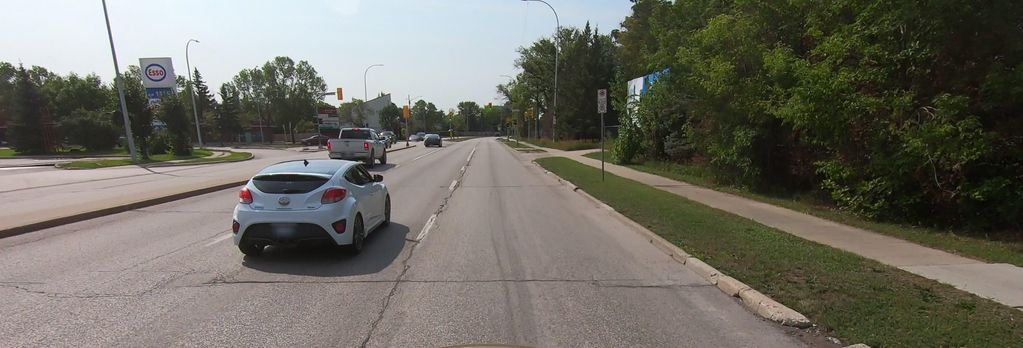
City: winnipeg